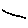
Label: line